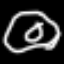
Label: donut